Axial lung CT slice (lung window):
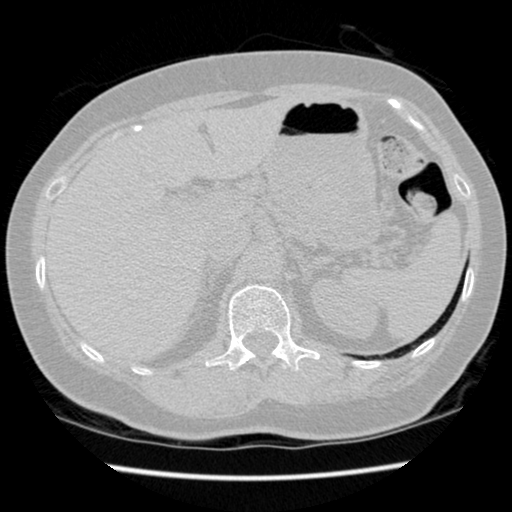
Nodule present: no